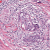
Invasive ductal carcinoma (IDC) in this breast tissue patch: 1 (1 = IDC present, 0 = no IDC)